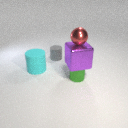
small green metal cylinder below large purple metal cube